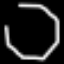
Label: octagon